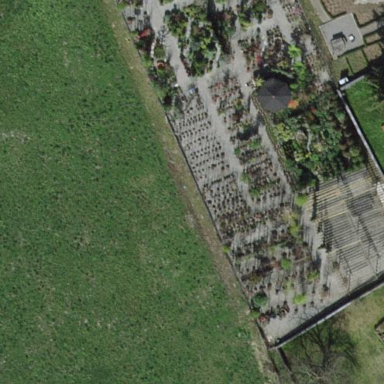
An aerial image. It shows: Graveyard.